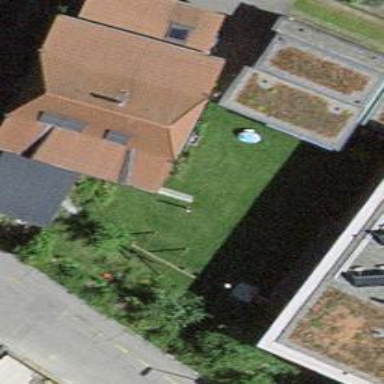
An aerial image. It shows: Residential building.